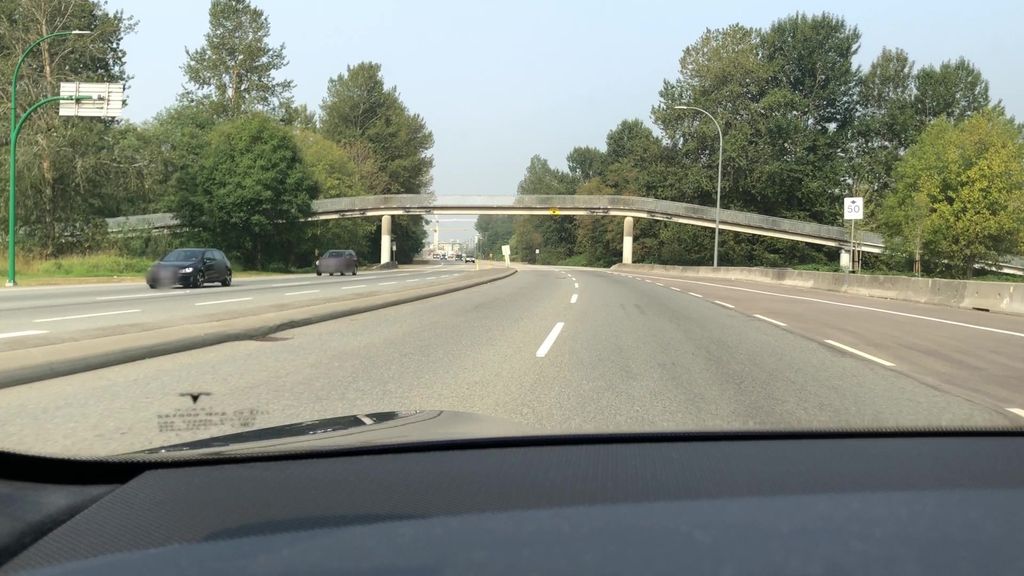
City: vancouver